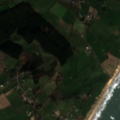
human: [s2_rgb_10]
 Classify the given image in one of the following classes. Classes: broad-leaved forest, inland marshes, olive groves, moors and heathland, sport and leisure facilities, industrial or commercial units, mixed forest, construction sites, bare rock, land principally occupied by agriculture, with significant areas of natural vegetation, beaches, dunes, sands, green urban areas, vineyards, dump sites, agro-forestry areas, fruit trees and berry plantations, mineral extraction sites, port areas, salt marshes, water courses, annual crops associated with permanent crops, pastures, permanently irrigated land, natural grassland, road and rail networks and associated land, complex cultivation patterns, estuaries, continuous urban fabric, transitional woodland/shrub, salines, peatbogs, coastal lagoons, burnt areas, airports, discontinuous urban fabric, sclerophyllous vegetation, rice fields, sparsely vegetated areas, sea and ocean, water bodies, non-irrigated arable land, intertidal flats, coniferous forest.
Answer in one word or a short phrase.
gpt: pastures, land principally occupied by agriculture, with significant areas of natural vegetation, coniferous forest, sea and ocean